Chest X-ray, PA view. Patient: 19 years old, sex M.
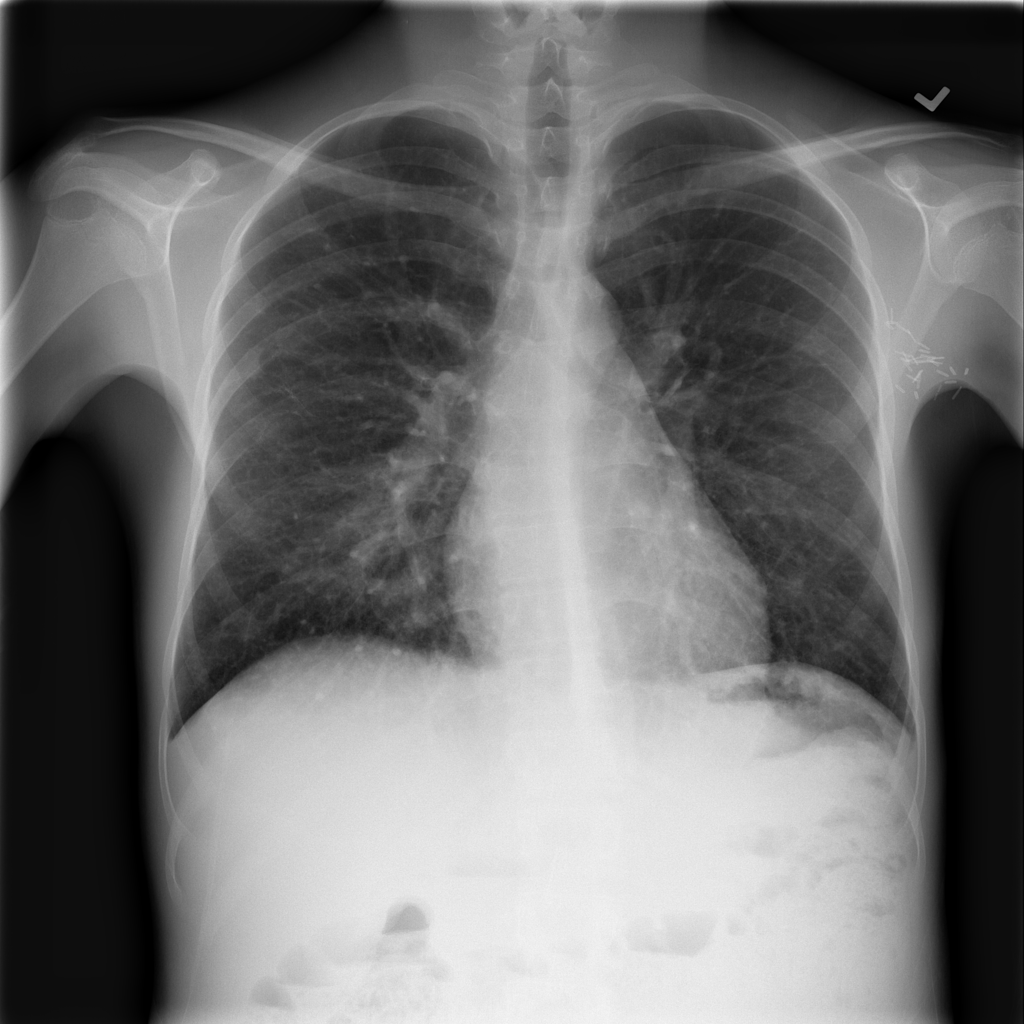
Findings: No Finding